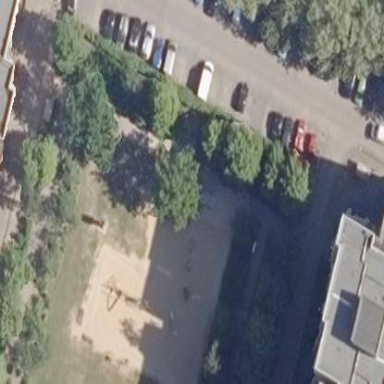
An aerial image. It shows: Playground with sand surface.